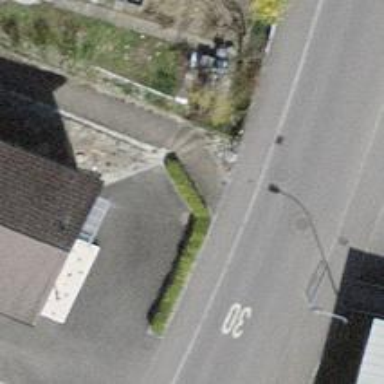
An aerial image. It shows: Footway made of paving stones.